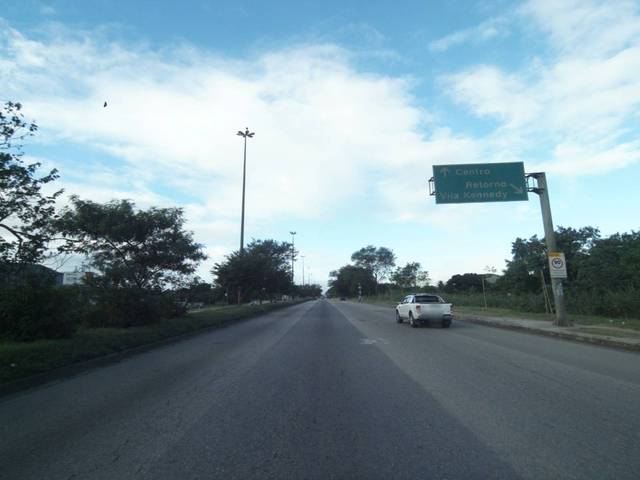
Region: Brazil
Coordinates: -22.859, -43.503